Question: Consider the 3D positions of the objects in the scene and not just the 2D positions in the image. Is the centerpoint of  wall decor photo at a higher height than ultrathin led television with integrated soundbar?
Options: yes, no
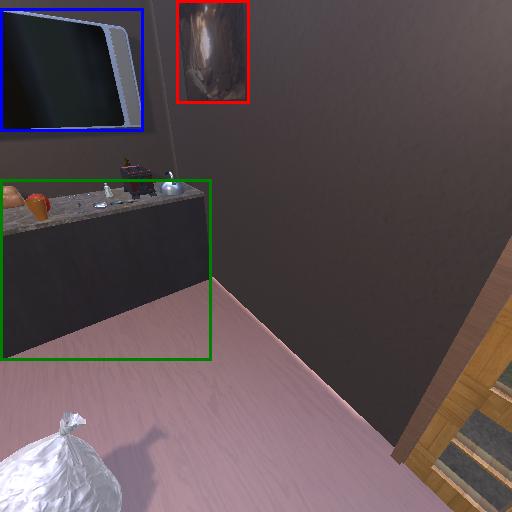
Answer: yes